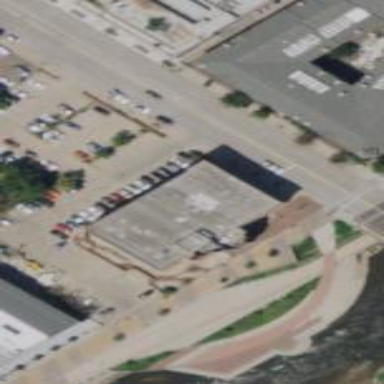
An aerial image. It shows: Commercial building with grey roof.